Question: i need know how to draw driving route between two locations(pushpin) using latitude and longitude in this locations.i know how to draw two locations driving route using location names.need use latitude and longitude for this. is it possible ? (in bing map )

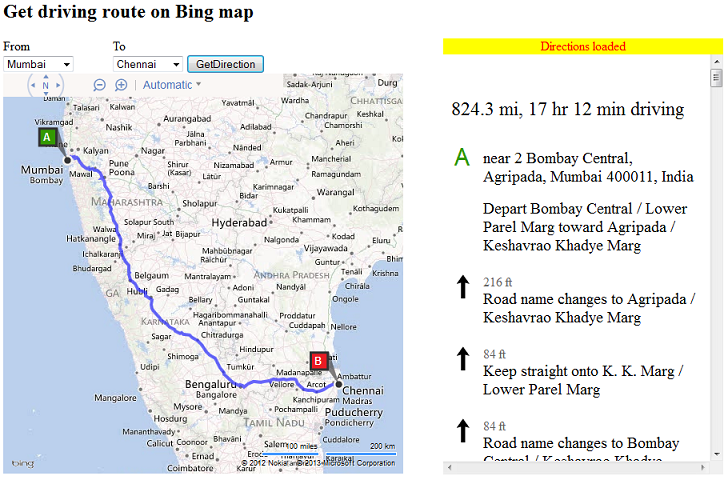
Answer: Yeah, it's possible. Try the below code
'''
<!DOCTYPE html PUBLIC "-//W3C//DTD XHTML 1.0 Transitional//EN" "http://www.w3.org/TR/xhtml1/DTD/xhtml1-transitional.dtd">
<html>
<head>
<title></title>
<meta http-equiv="Content-Type" content="text/html; charset=utf-8"/>
<script type="text/javascript" src="http://ecn.dev.virtualearth.net/mapcontrol/mapcontrol.ashx?v=7.0"></script>
<script type="text/javascript">
var map = null;
var directionsManager = null;
function GetMap() {
// Initialize the map
map = new Microsoft.Maps.Map(document.getElementById("mapDiv"),{credentials:"Your Bing Map Key"});
Microsoft.Maps.loadModule('Microsoft.Maps.Directions', { callback: directionsModuleLoaded });
}
function directionsModuleLoaded()
{
// Initialize the DirectionsManager
directionsManager = new Microsoft.Maps.Directions.DirectionsManager(map);
// Create start and end waypoints
var startWaypoint = new Microsoft.Maps.Directions.Waypoint({location:new Microsoft.Maps.Location(33.993065, -117.918015)});
var endWaypoint = new Microsoft.Maps.Directions.Waypoint({location:new Microsoft.Maps.Location(42.28695, -71.59419)} );
directionsManager.addWaypoint(startWaypoint);
directionsManager.addWaypoint(endWaypoint);
// Set request options
directionsManager.setRequestOptions({ avoidTraffic: true, maxRoutes: 1 });
// Set the render options
directionsManager.setRenderOptions({ itineraryContainer: document.getElementById('itineraryDiv'), displayWalkingWarning: false, walkingPolylineOptions:{strokeColor: new Microsoft.Maps.Color(200, 0, 255, 0)} });
// Specify a handler for when an error occurs
Microsoft.Maps.Events.addHandler(directionsManager, 'directionsError', displayError);
// Calculate directions, which displays a route on the map
directionsManager.calculateDirections();
}
function displayError(e) {
// Display the error message
alert(e.message);
}
</script>
</head>
<body onload="GetMap();">
<div id='mapDiv' style="position:relative; width:600px; height:600px;"></div>
<div id='itineraryDiv' style="position:relative; width:400px;"></div>
</body>
</html>
'''